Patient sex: F
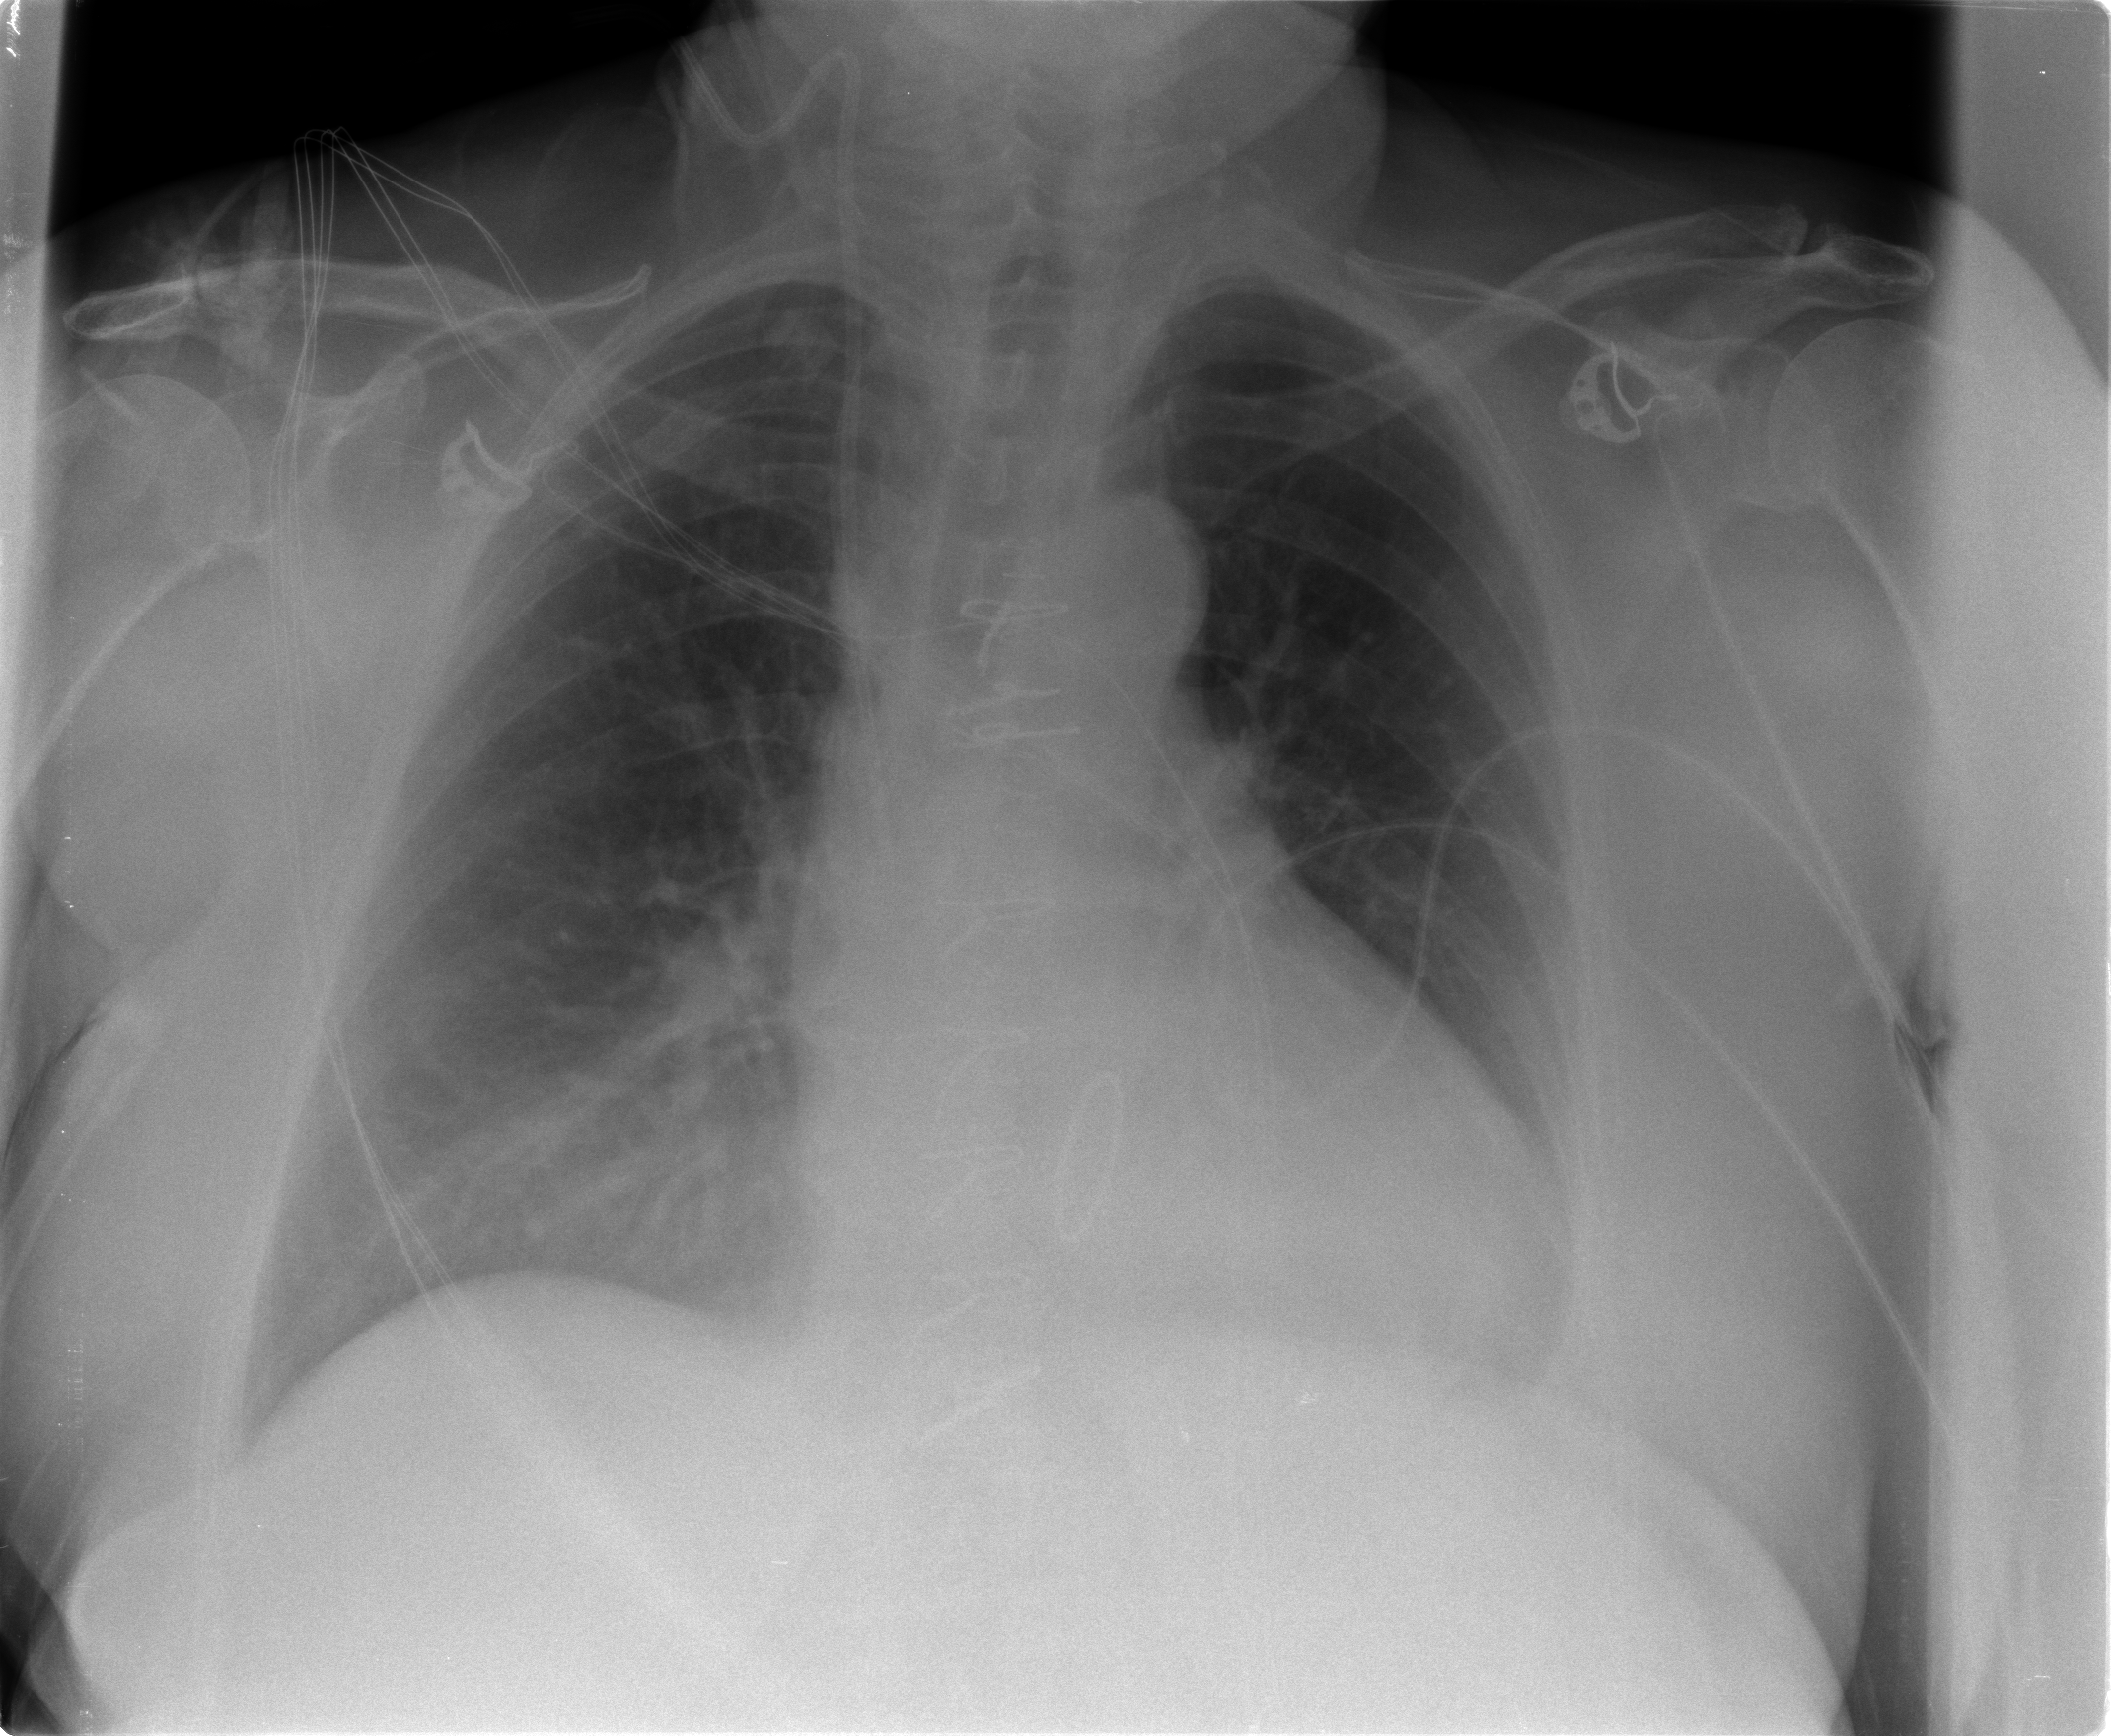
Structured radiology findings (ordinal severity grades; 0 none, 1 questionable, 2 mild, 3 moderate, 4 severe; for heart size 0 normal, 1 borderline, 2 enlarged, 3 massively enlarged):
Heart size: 0
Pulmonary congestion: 2
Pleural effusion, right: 0
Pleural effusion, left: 2
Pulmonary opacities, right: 0
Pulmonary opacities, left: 0
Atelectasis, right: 2
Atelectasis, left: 2